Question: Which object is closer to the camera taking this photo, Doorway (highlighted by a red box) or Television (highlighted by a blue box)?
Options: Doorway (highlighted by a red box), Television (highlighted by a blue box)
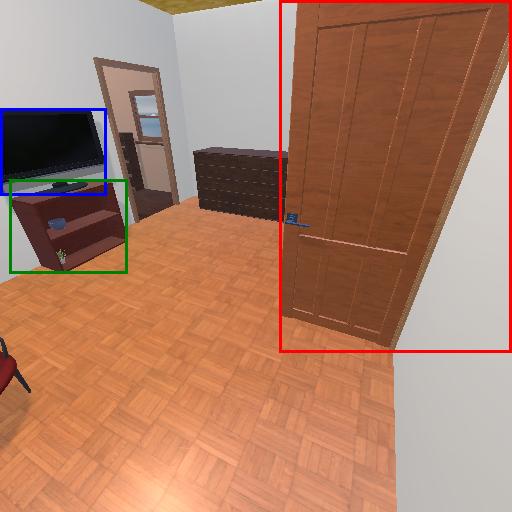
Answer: Doorway (highlighted by a red box)